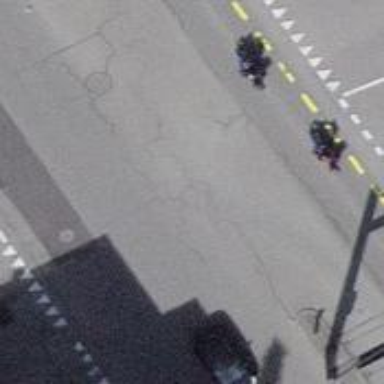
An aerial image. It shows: Road with traffic signals.